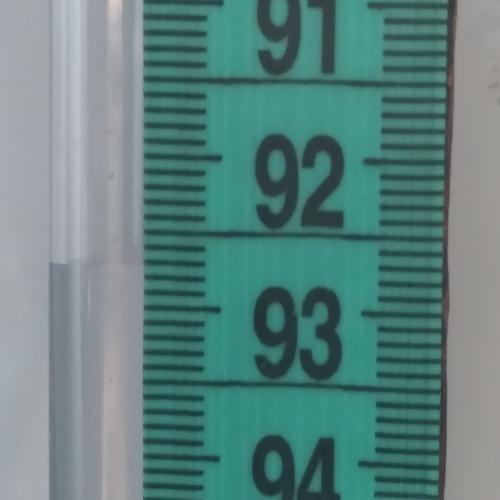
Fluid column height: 92.7 cm